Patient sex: M
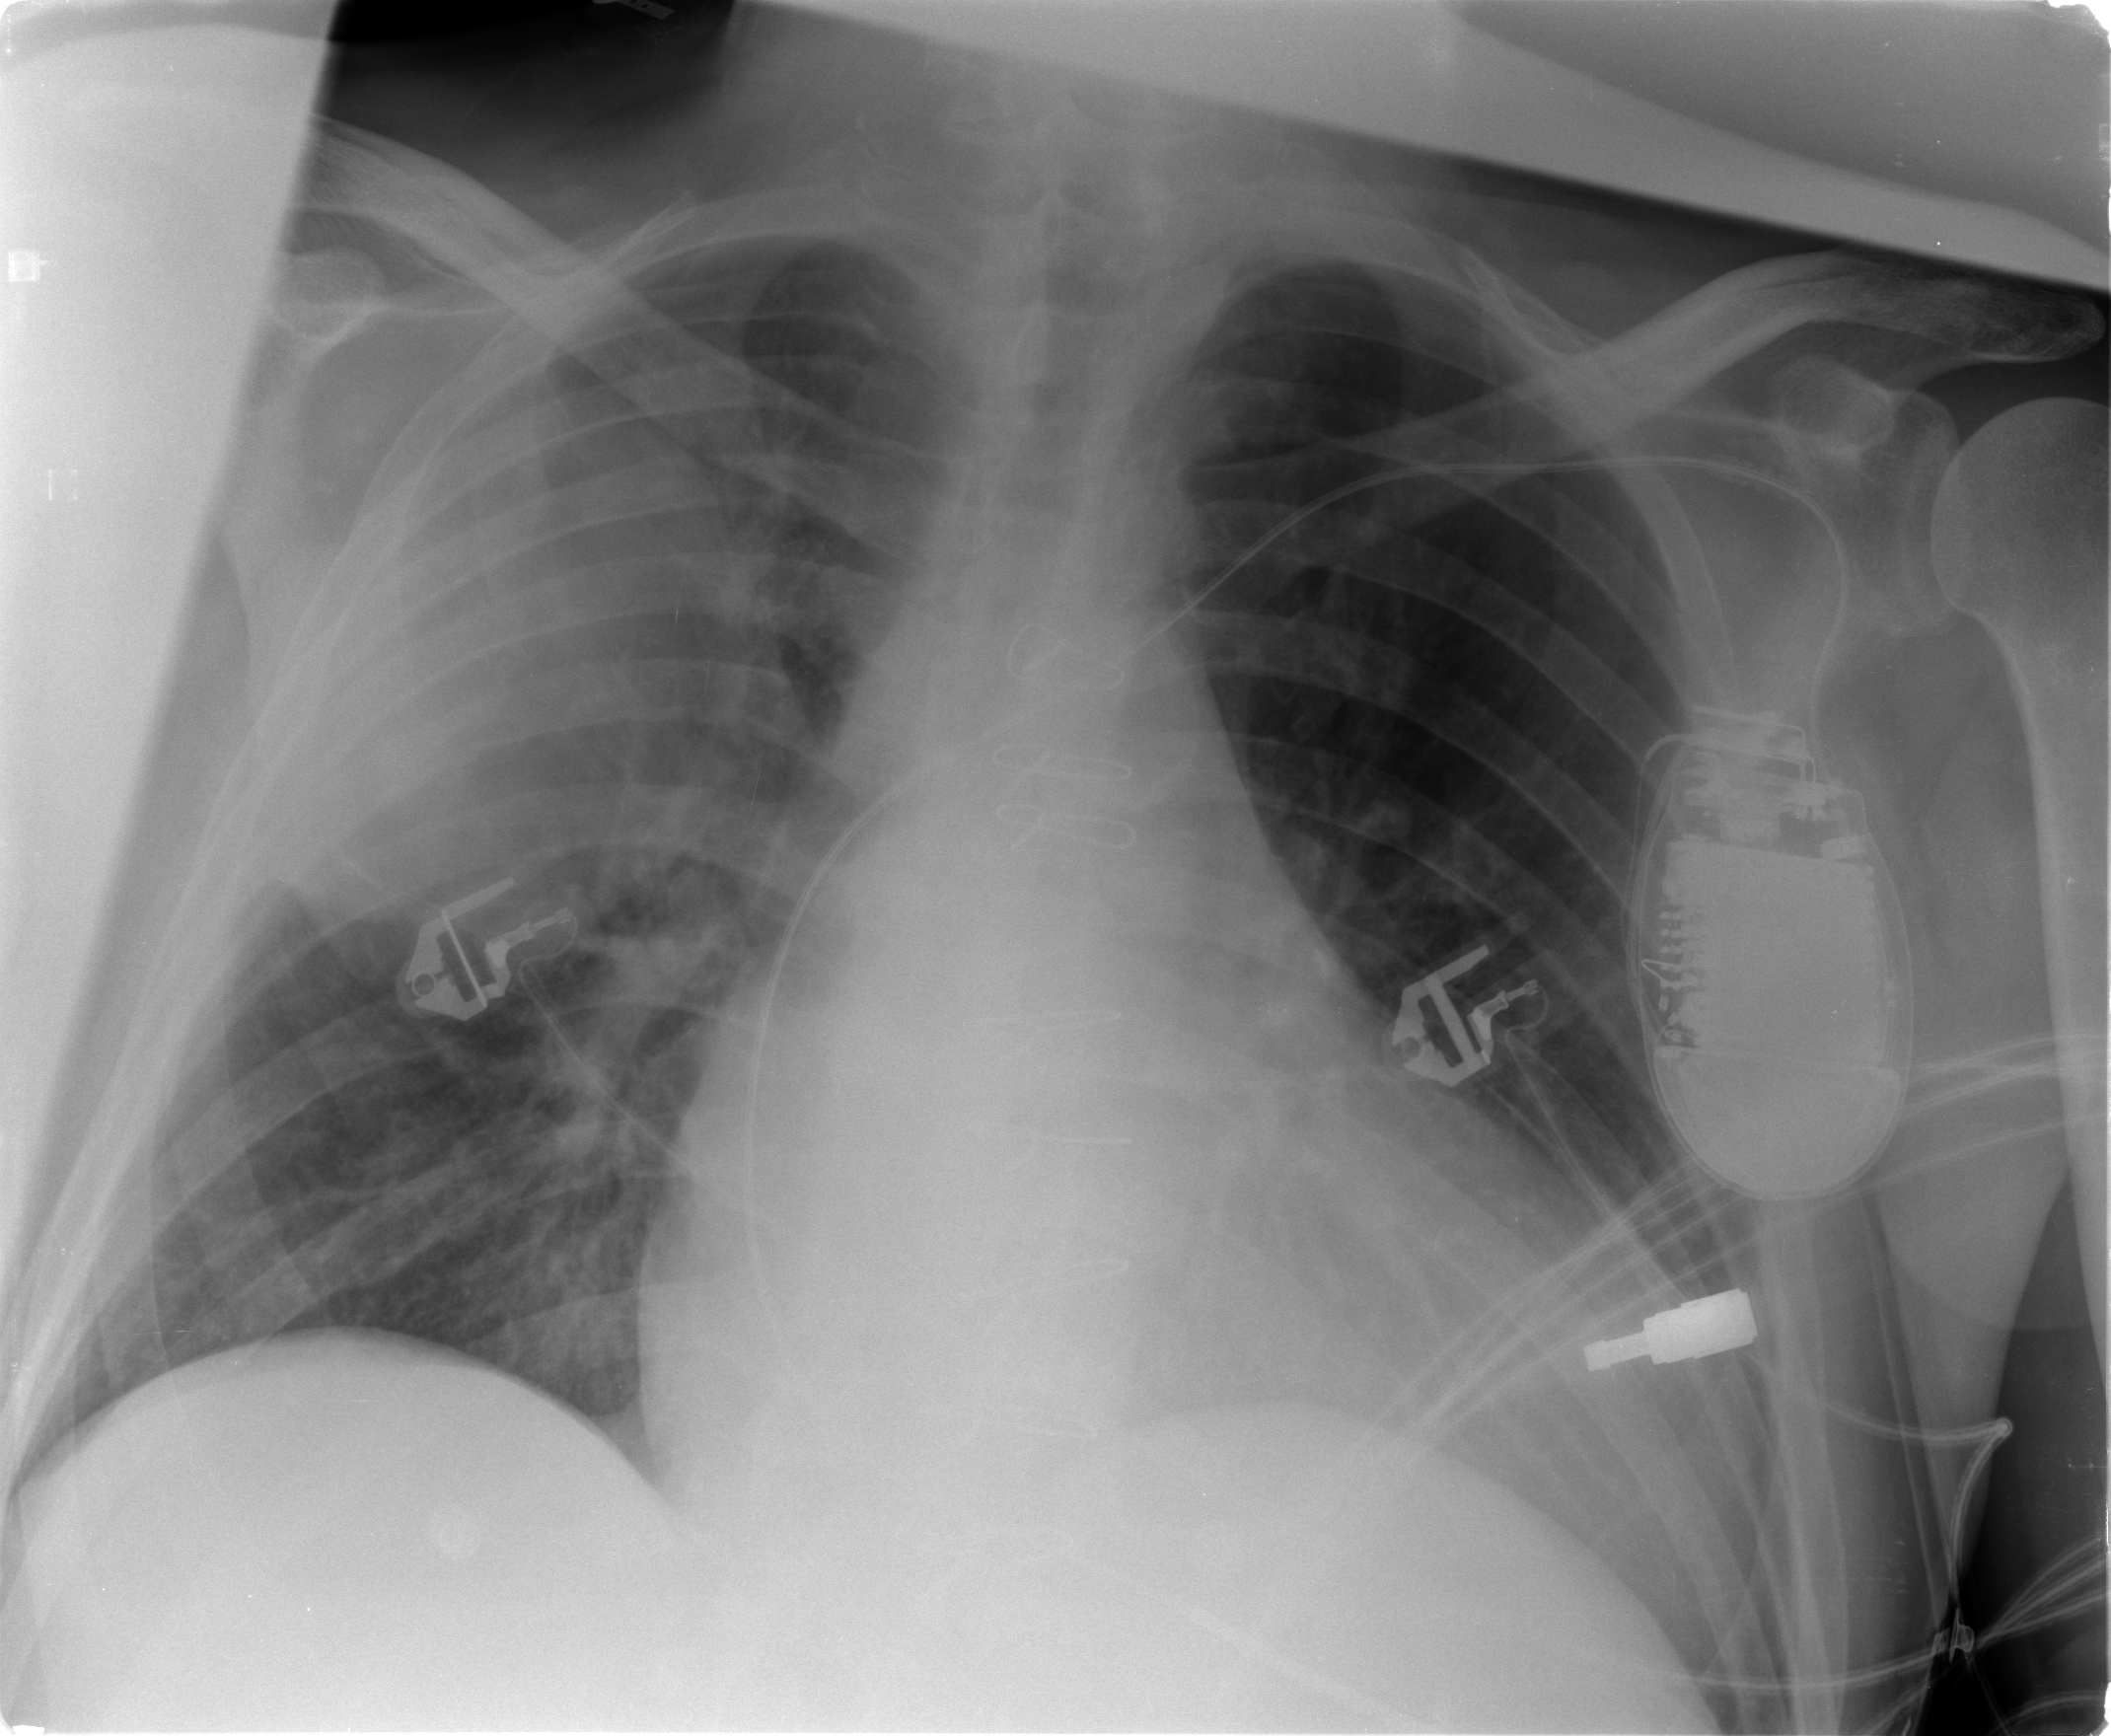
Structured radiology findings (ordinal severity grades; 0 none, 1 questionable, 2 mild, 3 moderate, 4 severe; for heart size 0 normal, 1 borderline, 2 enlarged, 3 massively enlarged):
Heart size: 2
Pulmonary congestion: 0
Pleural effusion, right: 0
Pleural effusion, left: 0
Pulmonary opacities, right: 4
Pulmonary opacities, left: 0
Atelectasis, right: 3
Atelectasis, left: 0